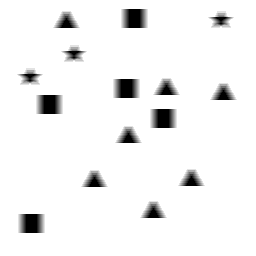
Squares: 5
Triangles: 7
Stars: 3
Total shapes: 15